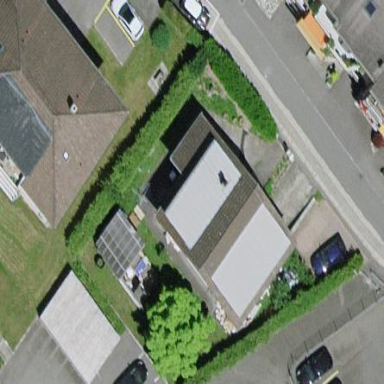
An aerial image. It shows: Hipped roof on apartment building.